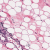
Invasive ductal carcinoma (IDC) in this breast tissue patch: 1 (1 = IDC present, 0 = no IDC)